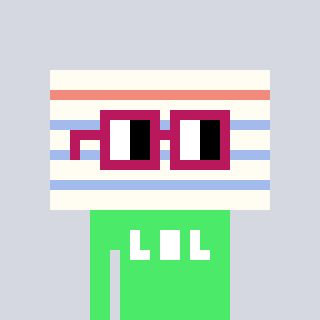
a pixel art character with square dark red glasses, a empty notebook page-shaped head and a teal-colored body on a cool background